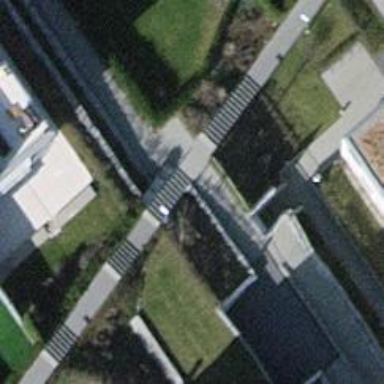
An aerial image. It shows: Set of steps on the road.